Question: I'm writing Typescript for the client side in Webstorm. The filewatcher often does not change the underlying .js file as soon as the .ts file is modified. It often doesn't do that for hours. This makes it very hard to debug. How can I speed it up to get the .js files generated as soon as changes are saved. Here's my filewatcher configuration:

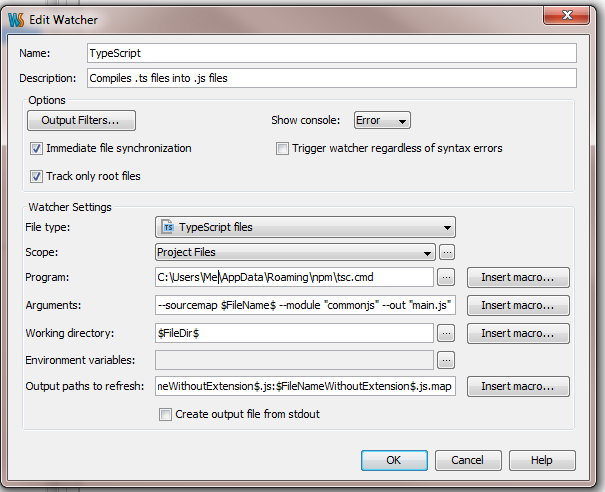
Answer: It is because you are using the '--out' parameter. Try to use AMD for quicker single file compiles (<URL>